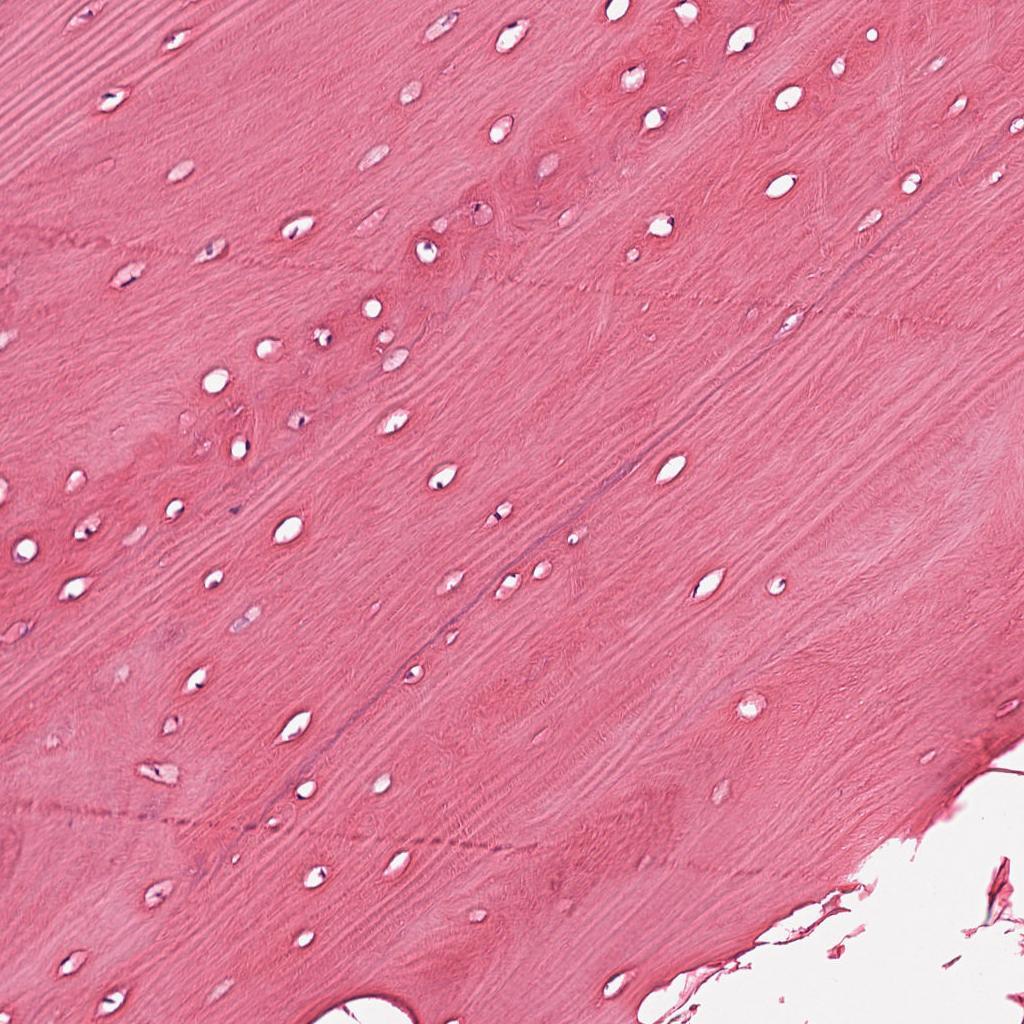
Label: Non-Tumor